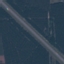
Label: Highway